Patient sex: M
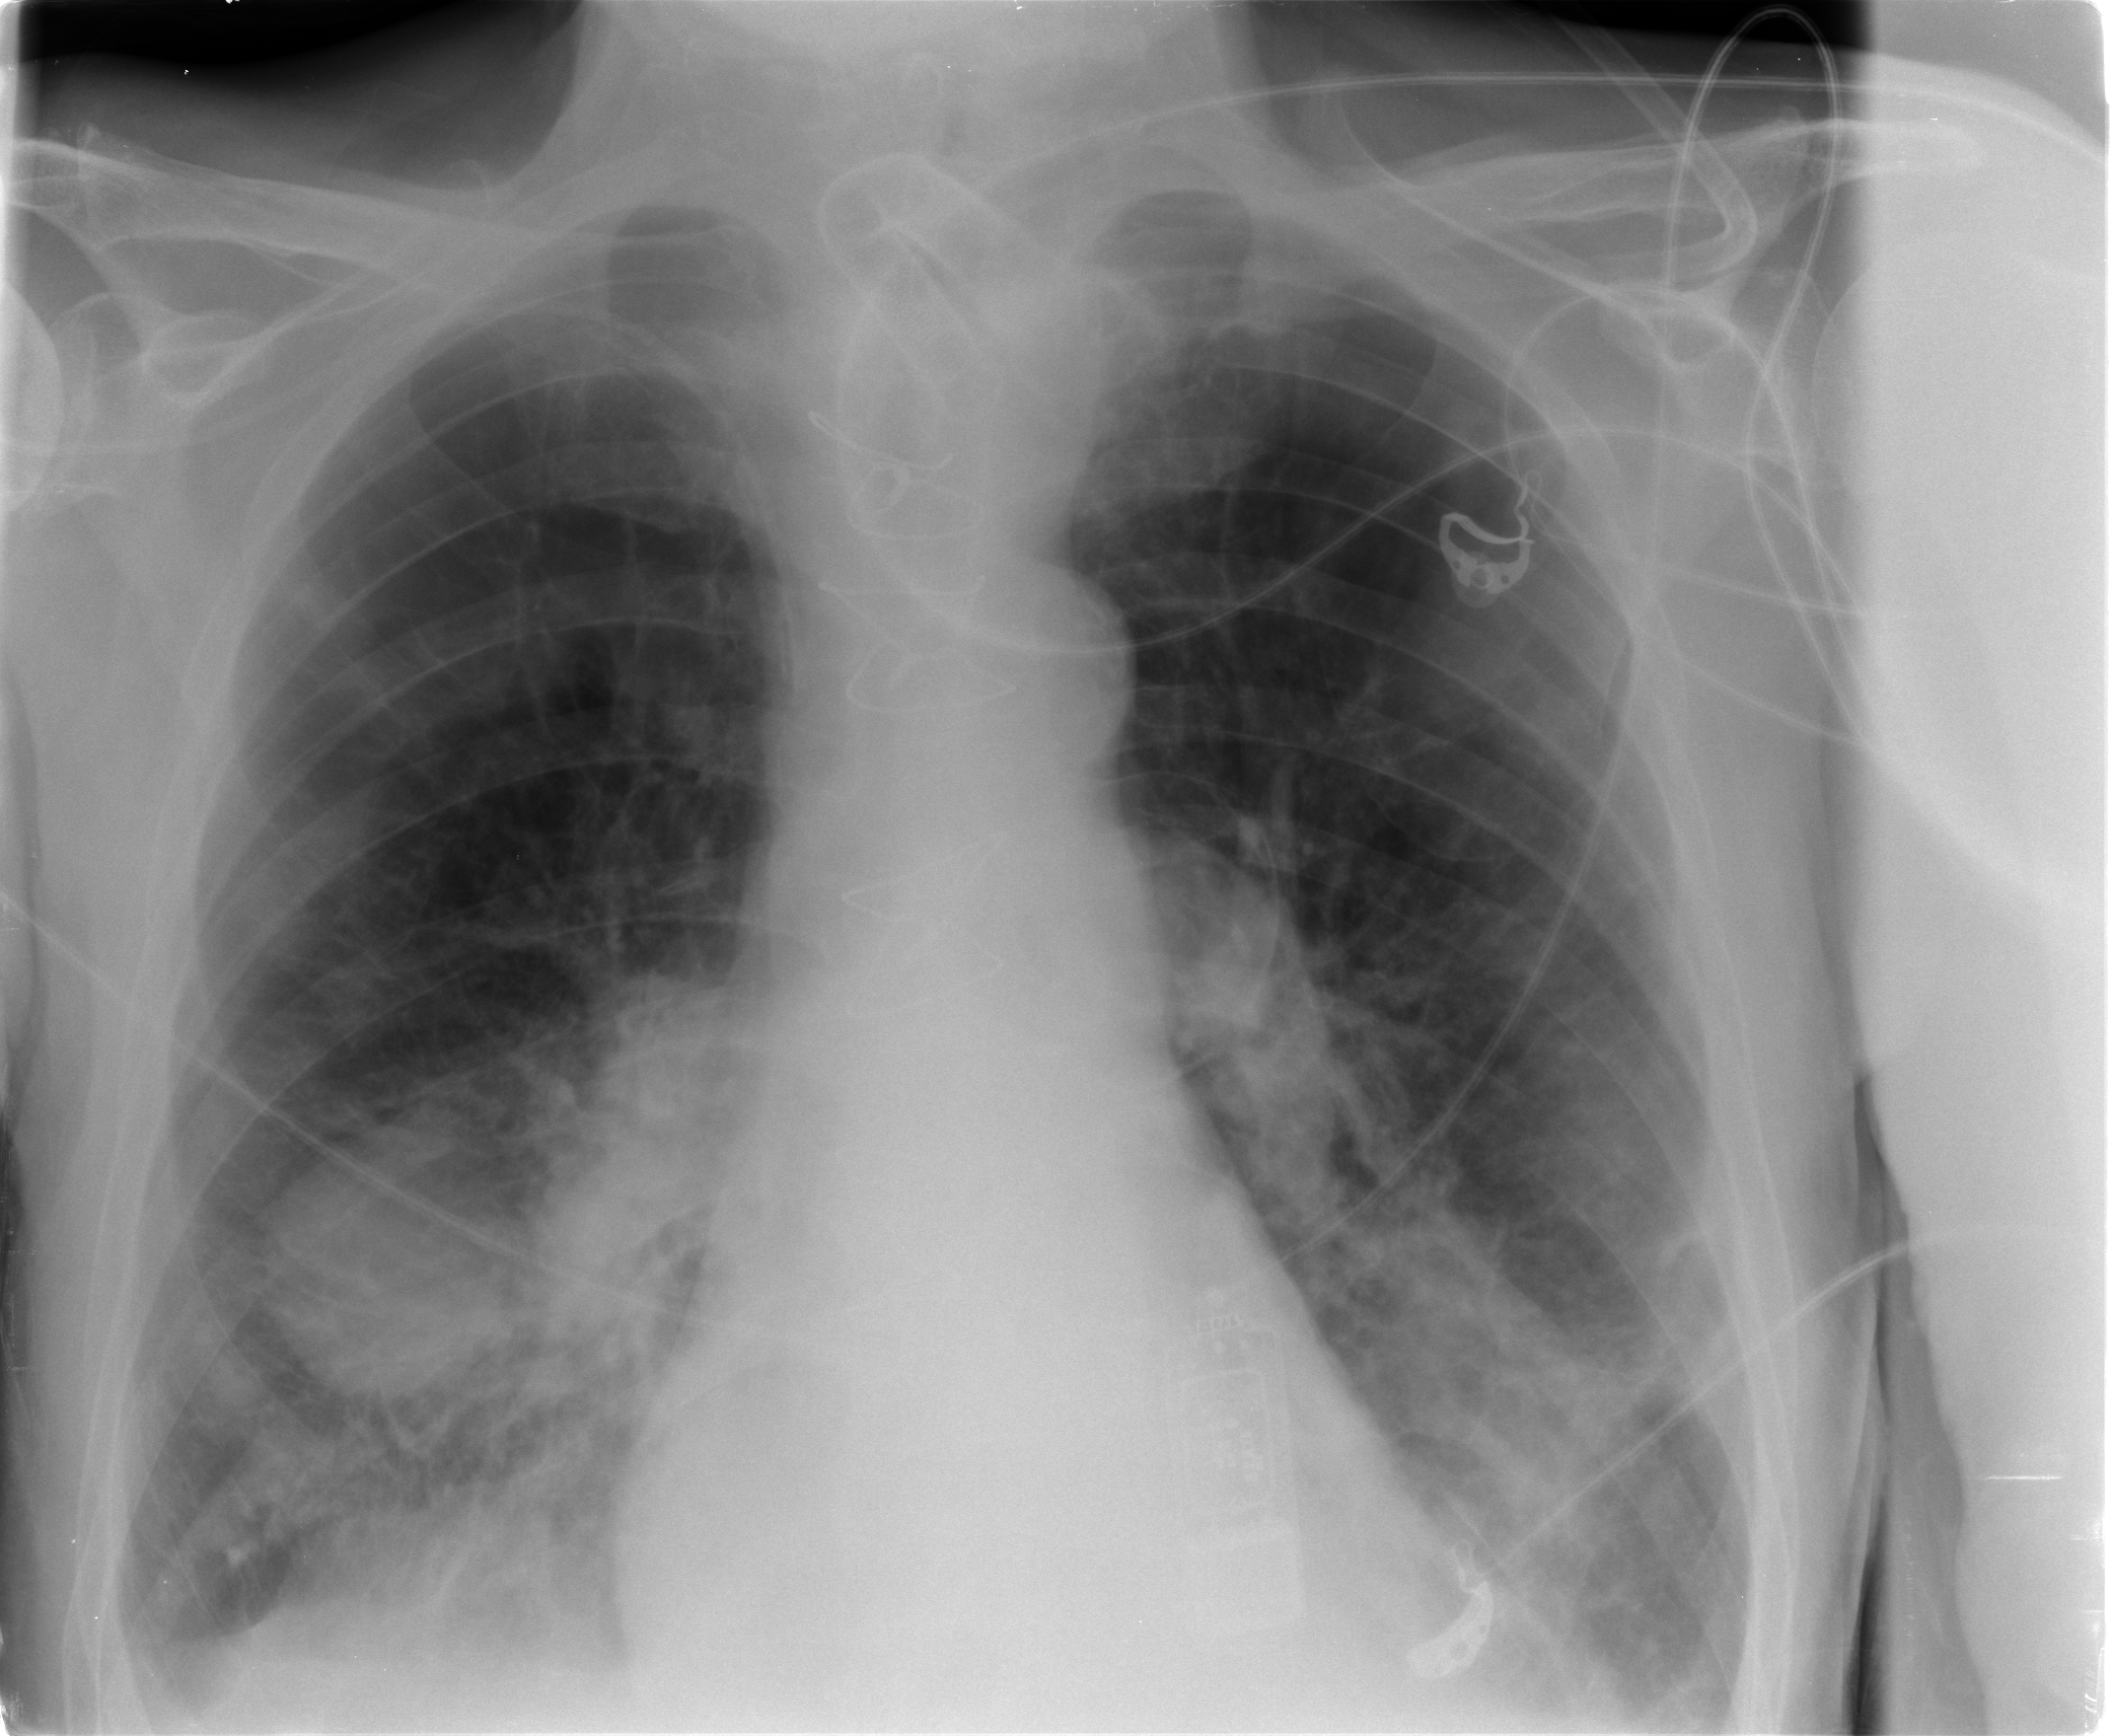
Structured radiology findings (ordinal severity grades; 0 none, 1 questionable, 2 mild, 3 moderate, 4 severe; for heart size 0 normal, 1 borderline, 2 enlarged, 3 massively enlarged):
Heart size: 0
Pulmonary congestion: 0
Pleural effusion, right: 0
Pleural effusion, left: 0
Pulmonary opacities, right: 0
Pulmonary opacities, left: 2
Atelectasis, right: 0
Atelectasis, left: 0